Question: We all have hard times with positioning absolute divs :S
In my case its horizontal sub-menus with this css:
'''
ul.children{
display:none;
position:absolute;
}
ul.children li{
position:relative;
height:60px;
float:none;
}
li.page_item_has_children:hover > ul.children{
display:inline;
}
'''

As you can see on the picture whole submenu moves to the left for 50% of the parents width...
I tried everything and created just a bigger mess xD
So if anyone can help me out with this I will be very thankful :)
HTML:
'''
<li class="page_item page-item-2 page_item_has_children">
<a href="url">About</a>
<ul class='children'>
<li class="page_item page-item-39">
<a href="url">About</a></li>
<li class="page_item page-item-41">
<a href="url">Contact us</a></li>
</ul>
</li>
'''
I can't change html cause its wordpress theme :S
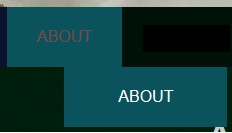
Answer: Try something like this:
'''
ul {
list-style-type: none;
padding: 0;
}
.page_item_has_children {
position: relative;
}
ul.children {
display: none;
position: absolute;
top: 100%;
left: 0;
padding: 0;
min-width: 200px; /* or whatever makes sense */
}
ul.children li {
height: 60px;
}
.page_item_has_children:hover > ul.children {
display: block;
}
'''
The important piece here is to make sure the 'page_item_has_children' element is relatively positioned and that the child 'ul' is absolutely positioned.
<URL>